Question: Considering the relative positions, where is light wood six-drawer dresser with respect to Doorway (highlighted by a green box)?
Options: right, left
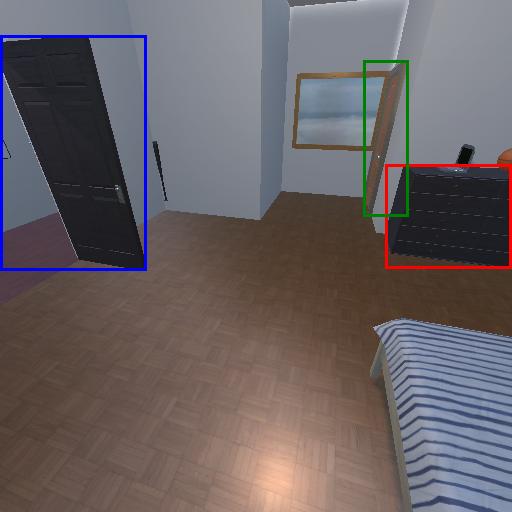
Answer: right